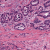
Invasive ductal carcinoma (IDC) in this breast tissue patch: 1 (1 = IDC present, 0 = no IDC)